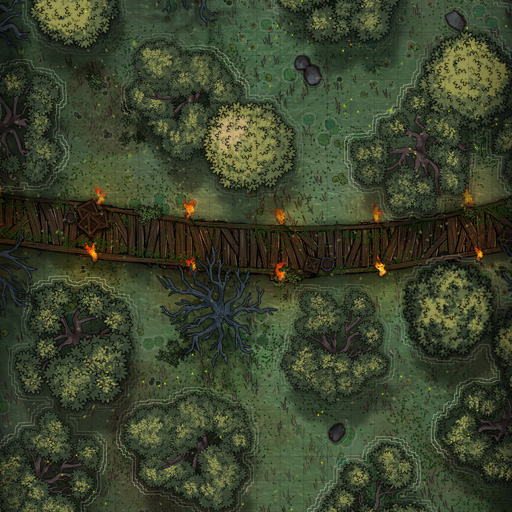
A D&D Grid Map bridge from west to east swamp trees torch (Swamp Bridge Path Map)